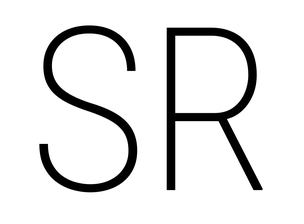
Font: Roboto_Condensed_ExtraLight